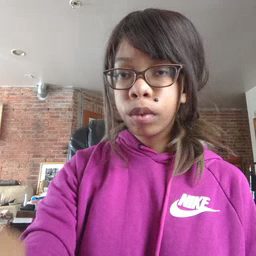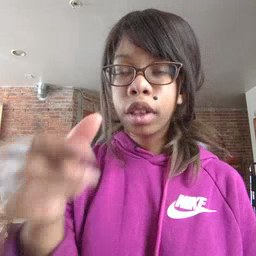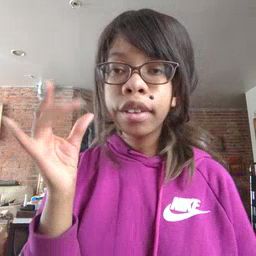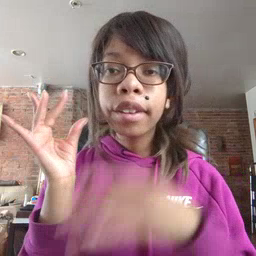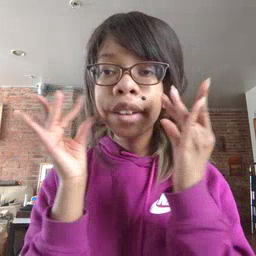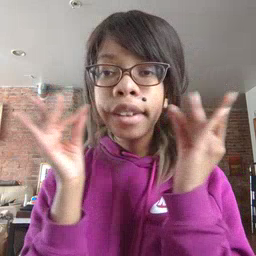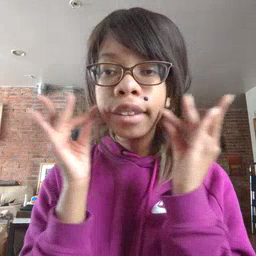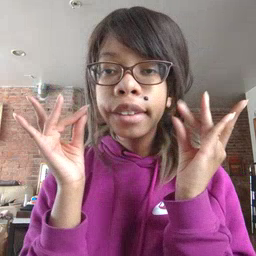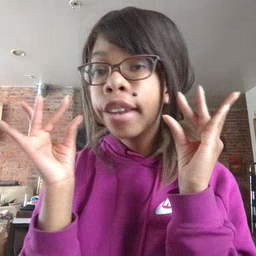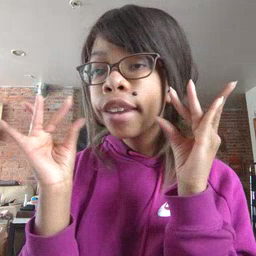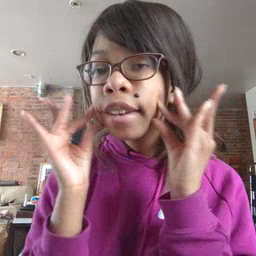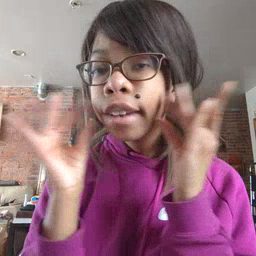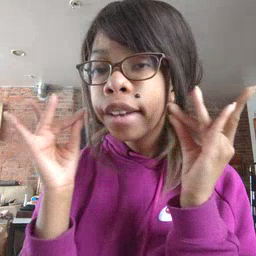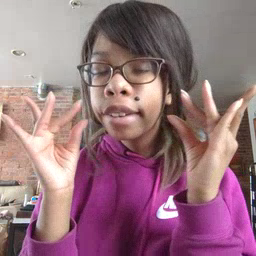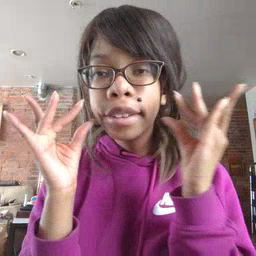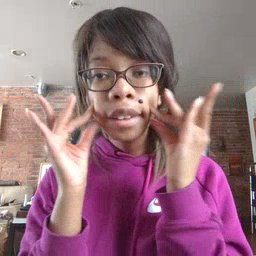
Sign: kitty